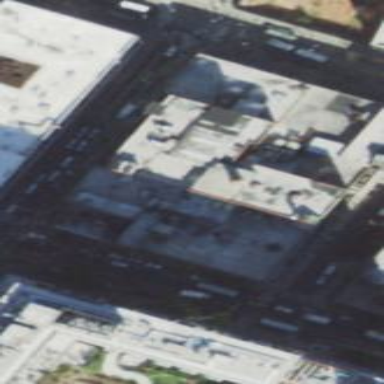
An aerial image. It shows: Part of building.